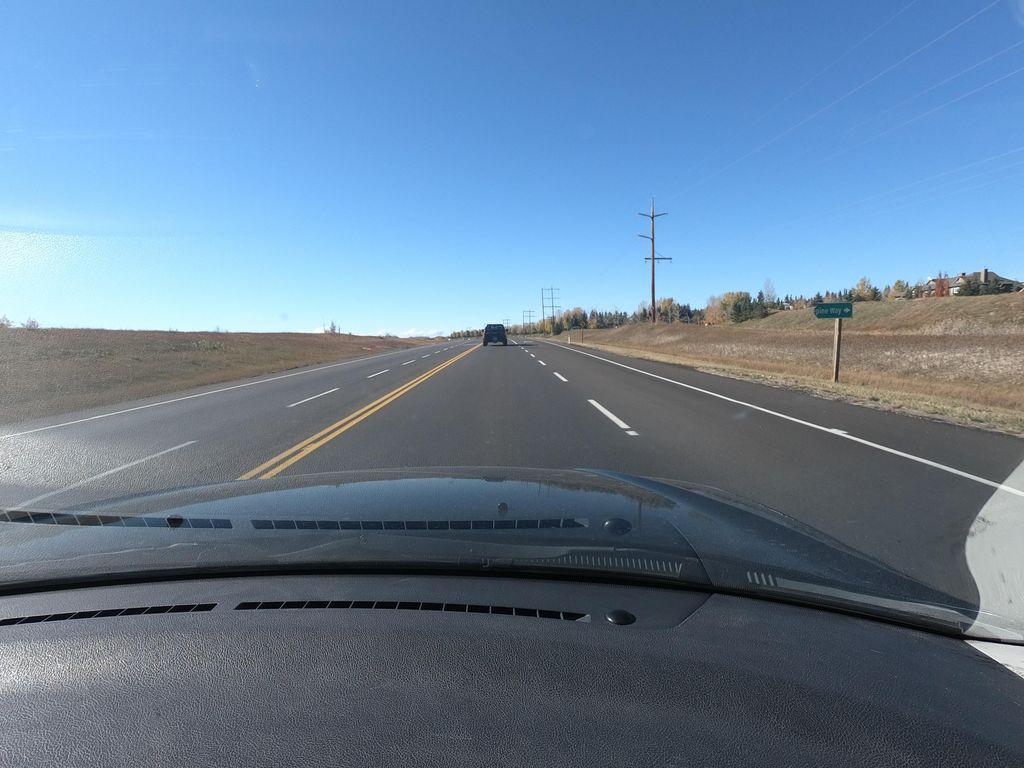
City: calgary